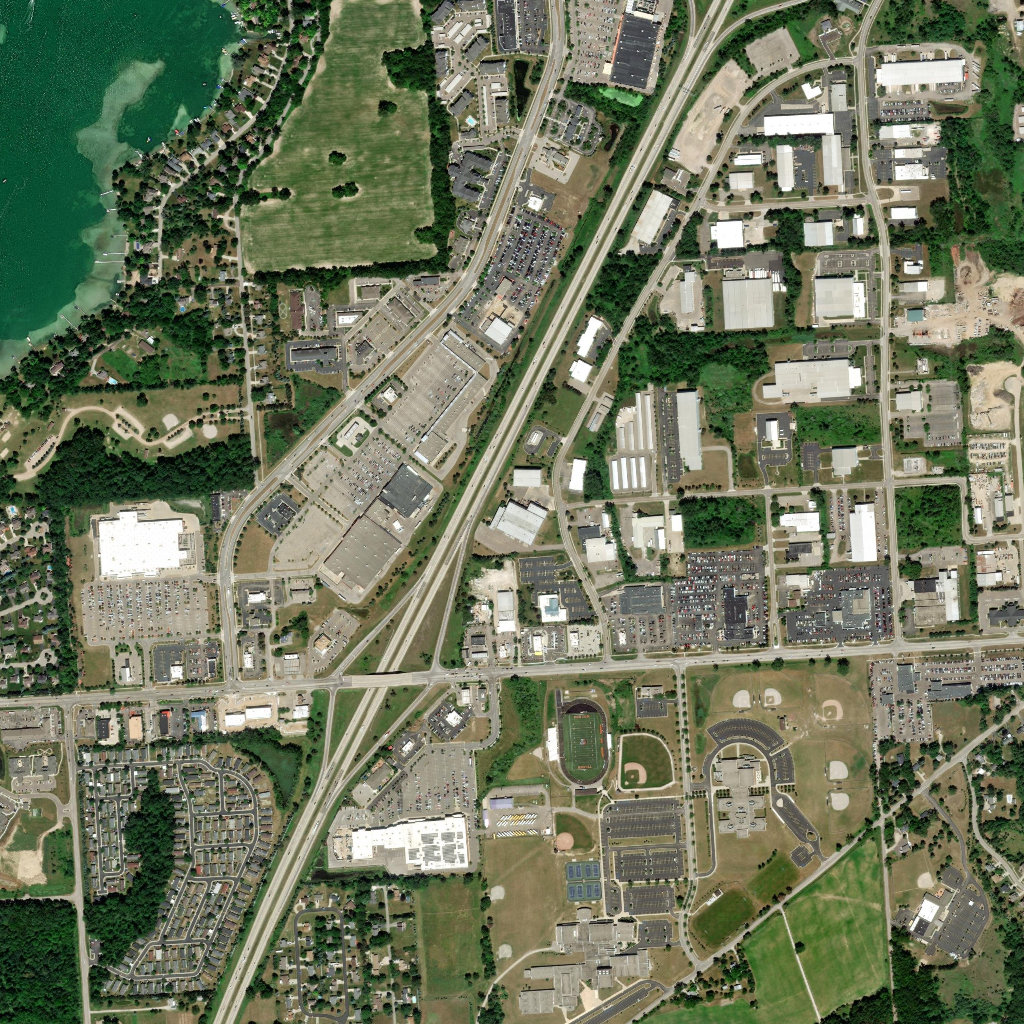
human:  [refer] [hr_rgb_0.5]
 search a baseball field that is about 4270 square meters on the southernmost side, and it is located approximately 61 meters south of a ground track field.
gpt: <box>[[54, 79, 57, 82, 0]]</box>